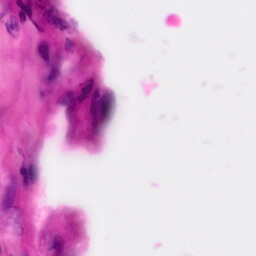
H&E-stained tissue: Pancreatic